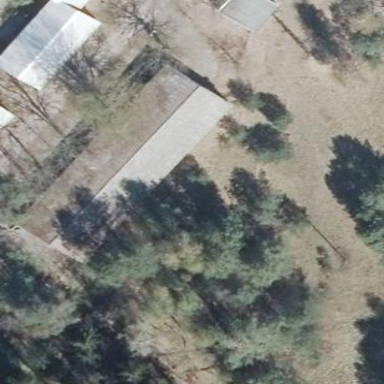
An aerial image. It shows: Community center building with hall.